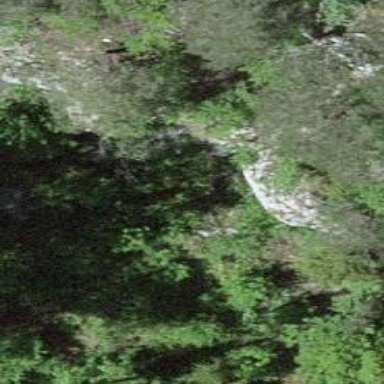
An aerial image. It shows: Cliff in nature.